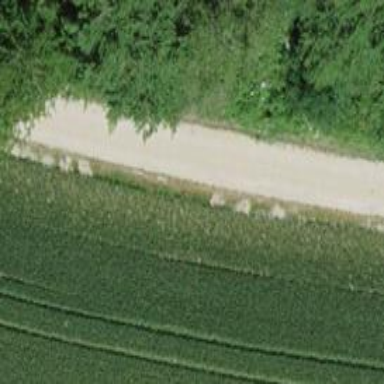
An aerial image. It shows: Unclassified road with fine gravel surface.